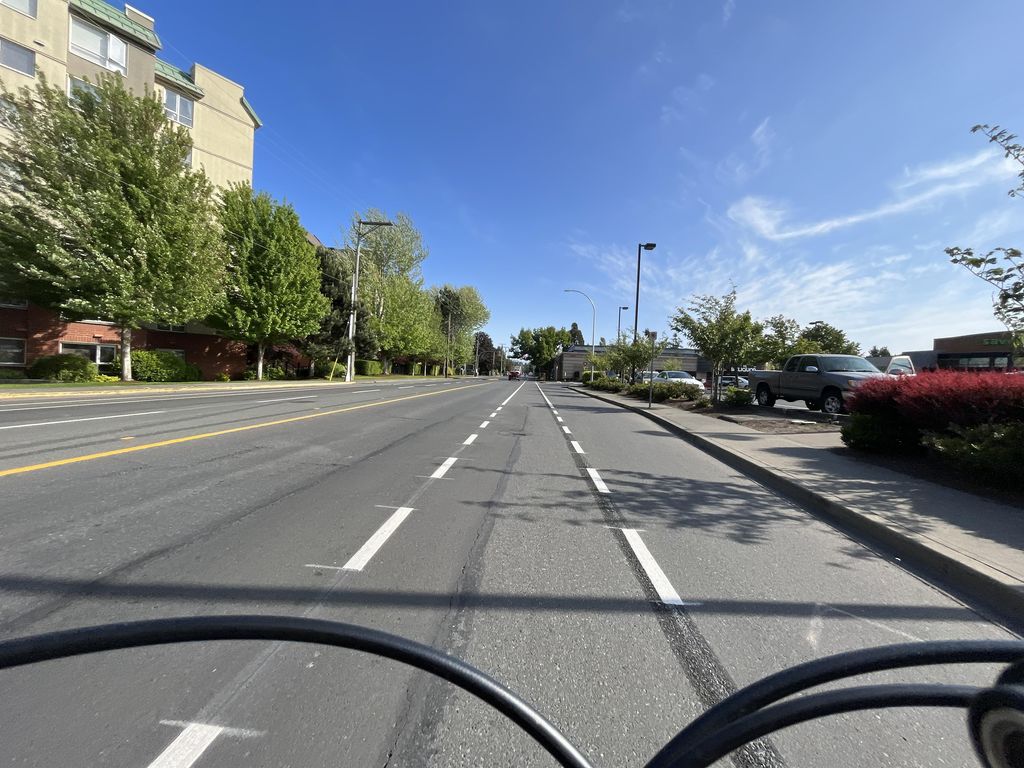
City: victoria